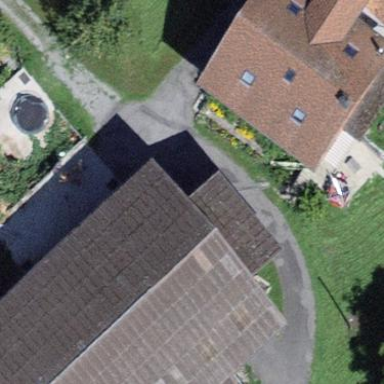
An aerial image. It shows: Farmyard area.